Question: I have an finger print scanner application which takes finger image data from device.
Now I am trying to binarize the image.
I am Using the <URL> to binarize the image i.e. pixel's values either 0 or 255.
Threshold is calculated around 160 using same algorithm.
Here is my code:
'''
public static byte[][] binarizeImage(BufferedImage bfImage){
final int THRESHOLD = 160;
int height = bfImage.getHeight();
int width = bfImage.getWidth();
byte[][] image = new byte[width][height];
for(int i=0; i<width; i++){
for(int j=0; j<height; j++){
Color c = new Color(bfImage.getRGB(i,j));
int red = c.getRed();
int green = c.getGreen();
int blue = c.getBlue();
if(red<THRESHOLD && green<THRESHOLD && blue<THRESHOLD){
image[i][j] = 1;
}else{
image[i][j] = 0;
}
}
}
return image;
}
'''
But the resulting image is not of the desired output.

Could anyone help me with this.
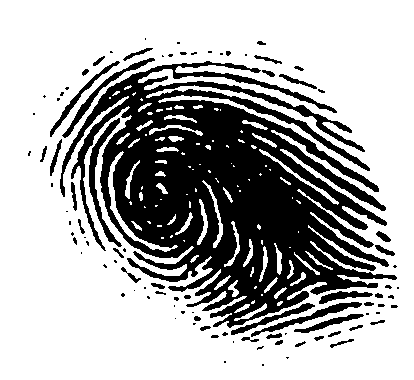
Answer: Otsu method isn't good for fingerprint images. Try to use this filters below:
- - -
You will find here: <URL>
Example:
'''
FastBitmap fb = new FastBitmap(bufferedImage);
fb.toGrayscale();
BradleyLocalThreshold b = new BradleyLocalThreshold();
b.applyInPlace(fb);
bufferedImage = fb.toBufferedImage();
'''